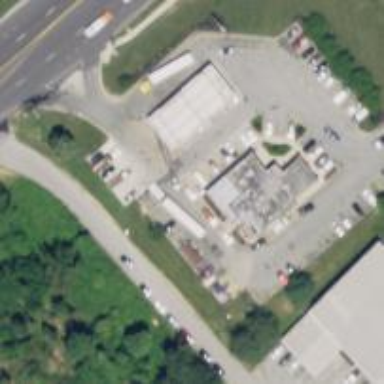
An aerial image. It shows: Convenience shop.